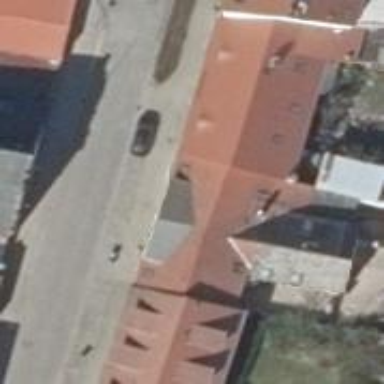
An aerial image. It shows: Restaurant.